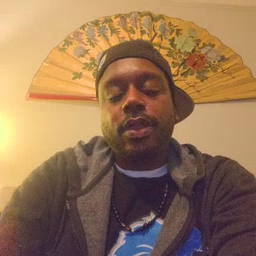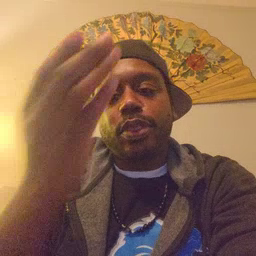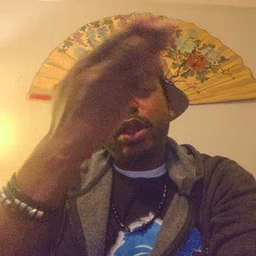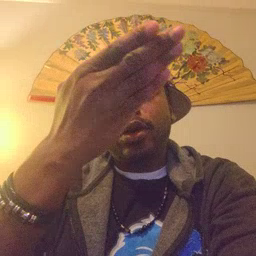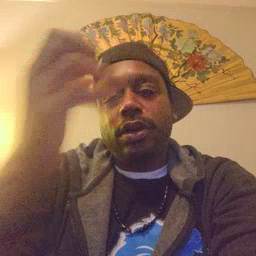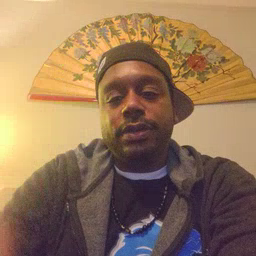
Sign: there